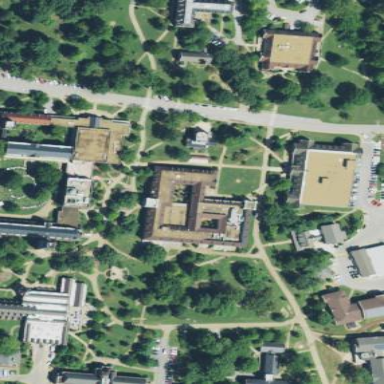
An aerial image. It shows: University.